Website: walmart
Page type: billing-address
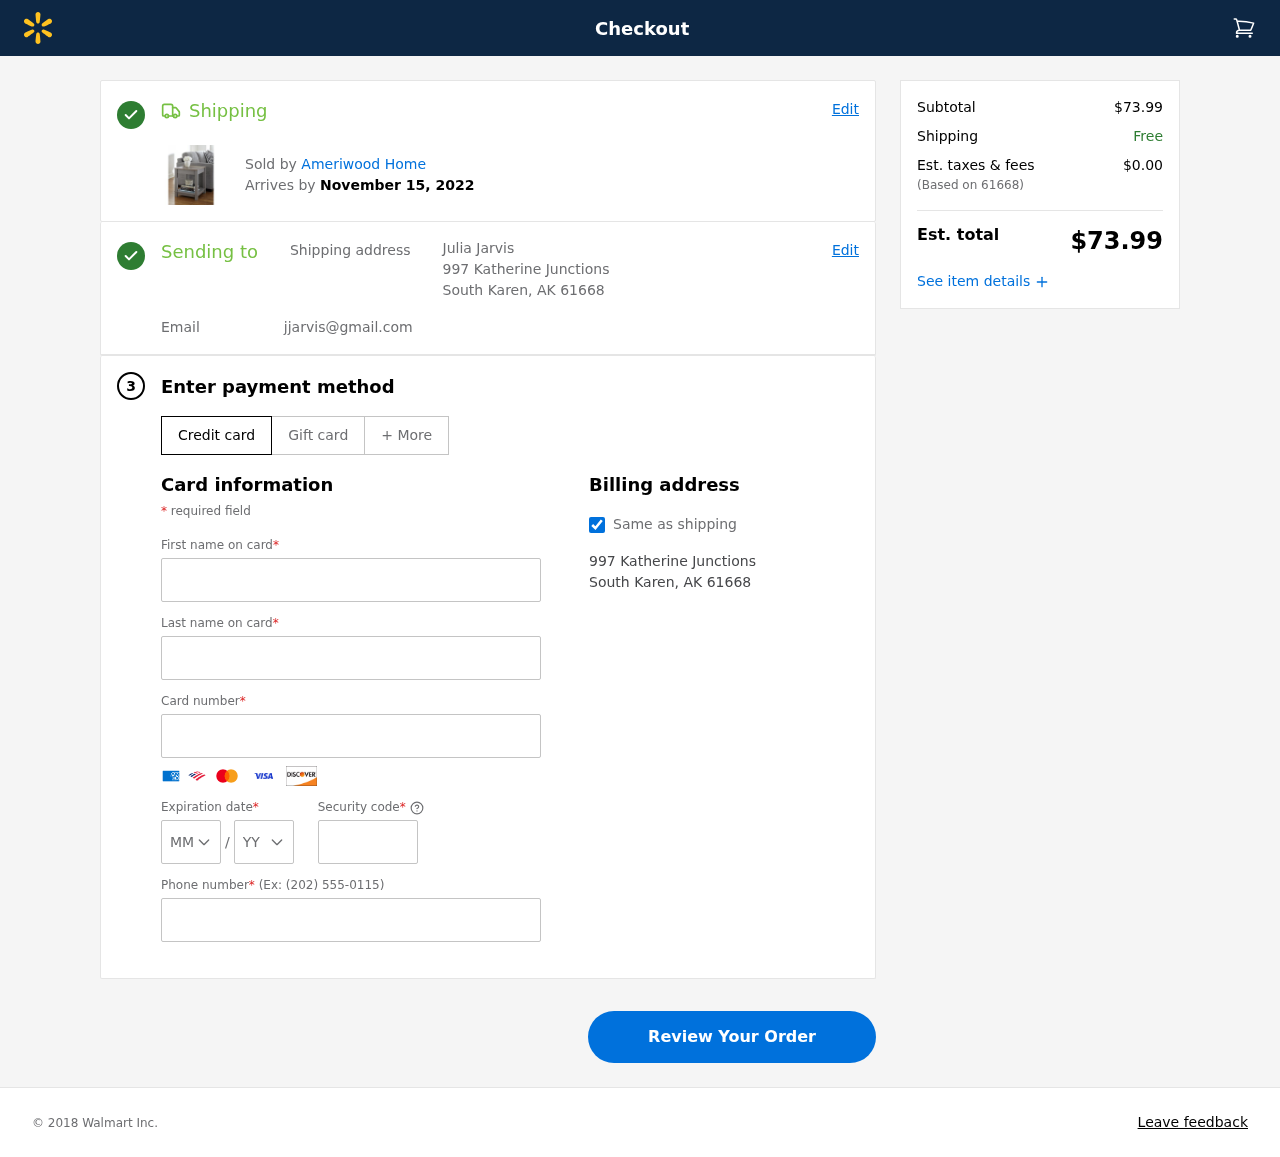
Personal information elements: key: PII_CARD_CVV
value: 7344
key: PII_CARD_EXPIRY_MONTH
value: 03
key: PII_CARD_EXPIRY_YEAR
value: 29
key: PII_CARD_NUMBER
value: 3799 2963 6545 686
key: PII_CITY_STATE_ZIP
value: South Karen, AK 61668
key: PII_EMAIL
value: jjarvis@gmail.com
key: PII_FIRSTNAME
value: Julia
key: PII_FULLNAME
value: Julia Jarvis
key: PII_LASTNAME
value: Jarvis
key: PII_PHONE
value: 9385332654
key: PII_POSTCODE
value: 61668
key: PII_STREET
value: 997 Katherine Junctions
Product elements: key: PRODUCT1_BRAND
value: Ameriwood Home
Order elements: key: ORDER_DELIVERY_DATE
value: November 15, 2022
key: ORDER_SUBTOTAL
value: $73.99
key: ORDER_TAX
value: $0.00
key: ORDER_TOTAL
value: $73.99